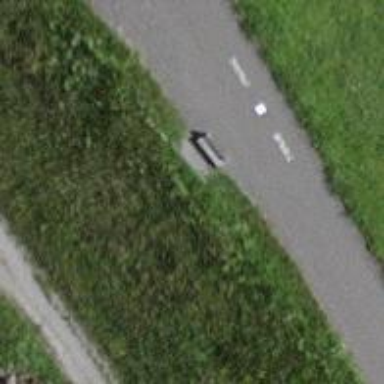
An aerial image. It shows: Bench for seating.